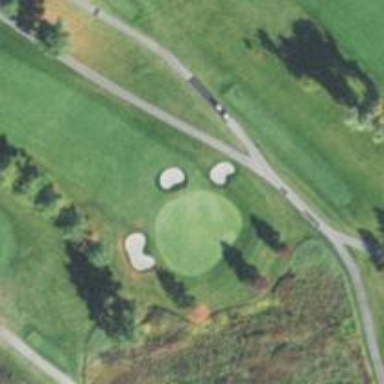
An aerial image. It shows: Golf hole.